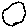
Label: circle